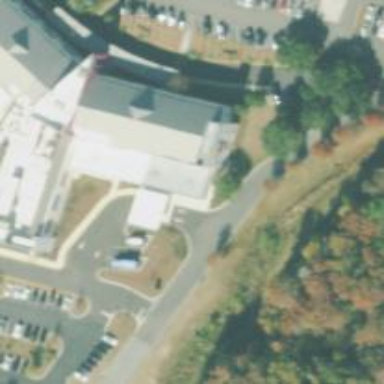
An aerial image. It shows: Entrance designated for emergency wards.